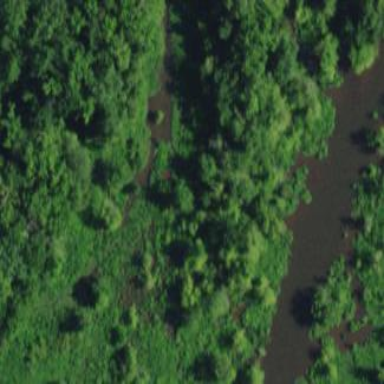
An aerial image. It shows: Swamp in wetland area.